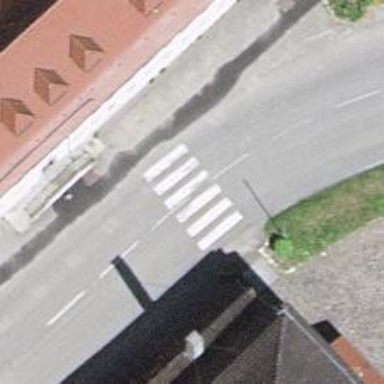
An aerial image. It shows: Marked zebra crossing on the road.